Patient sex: M
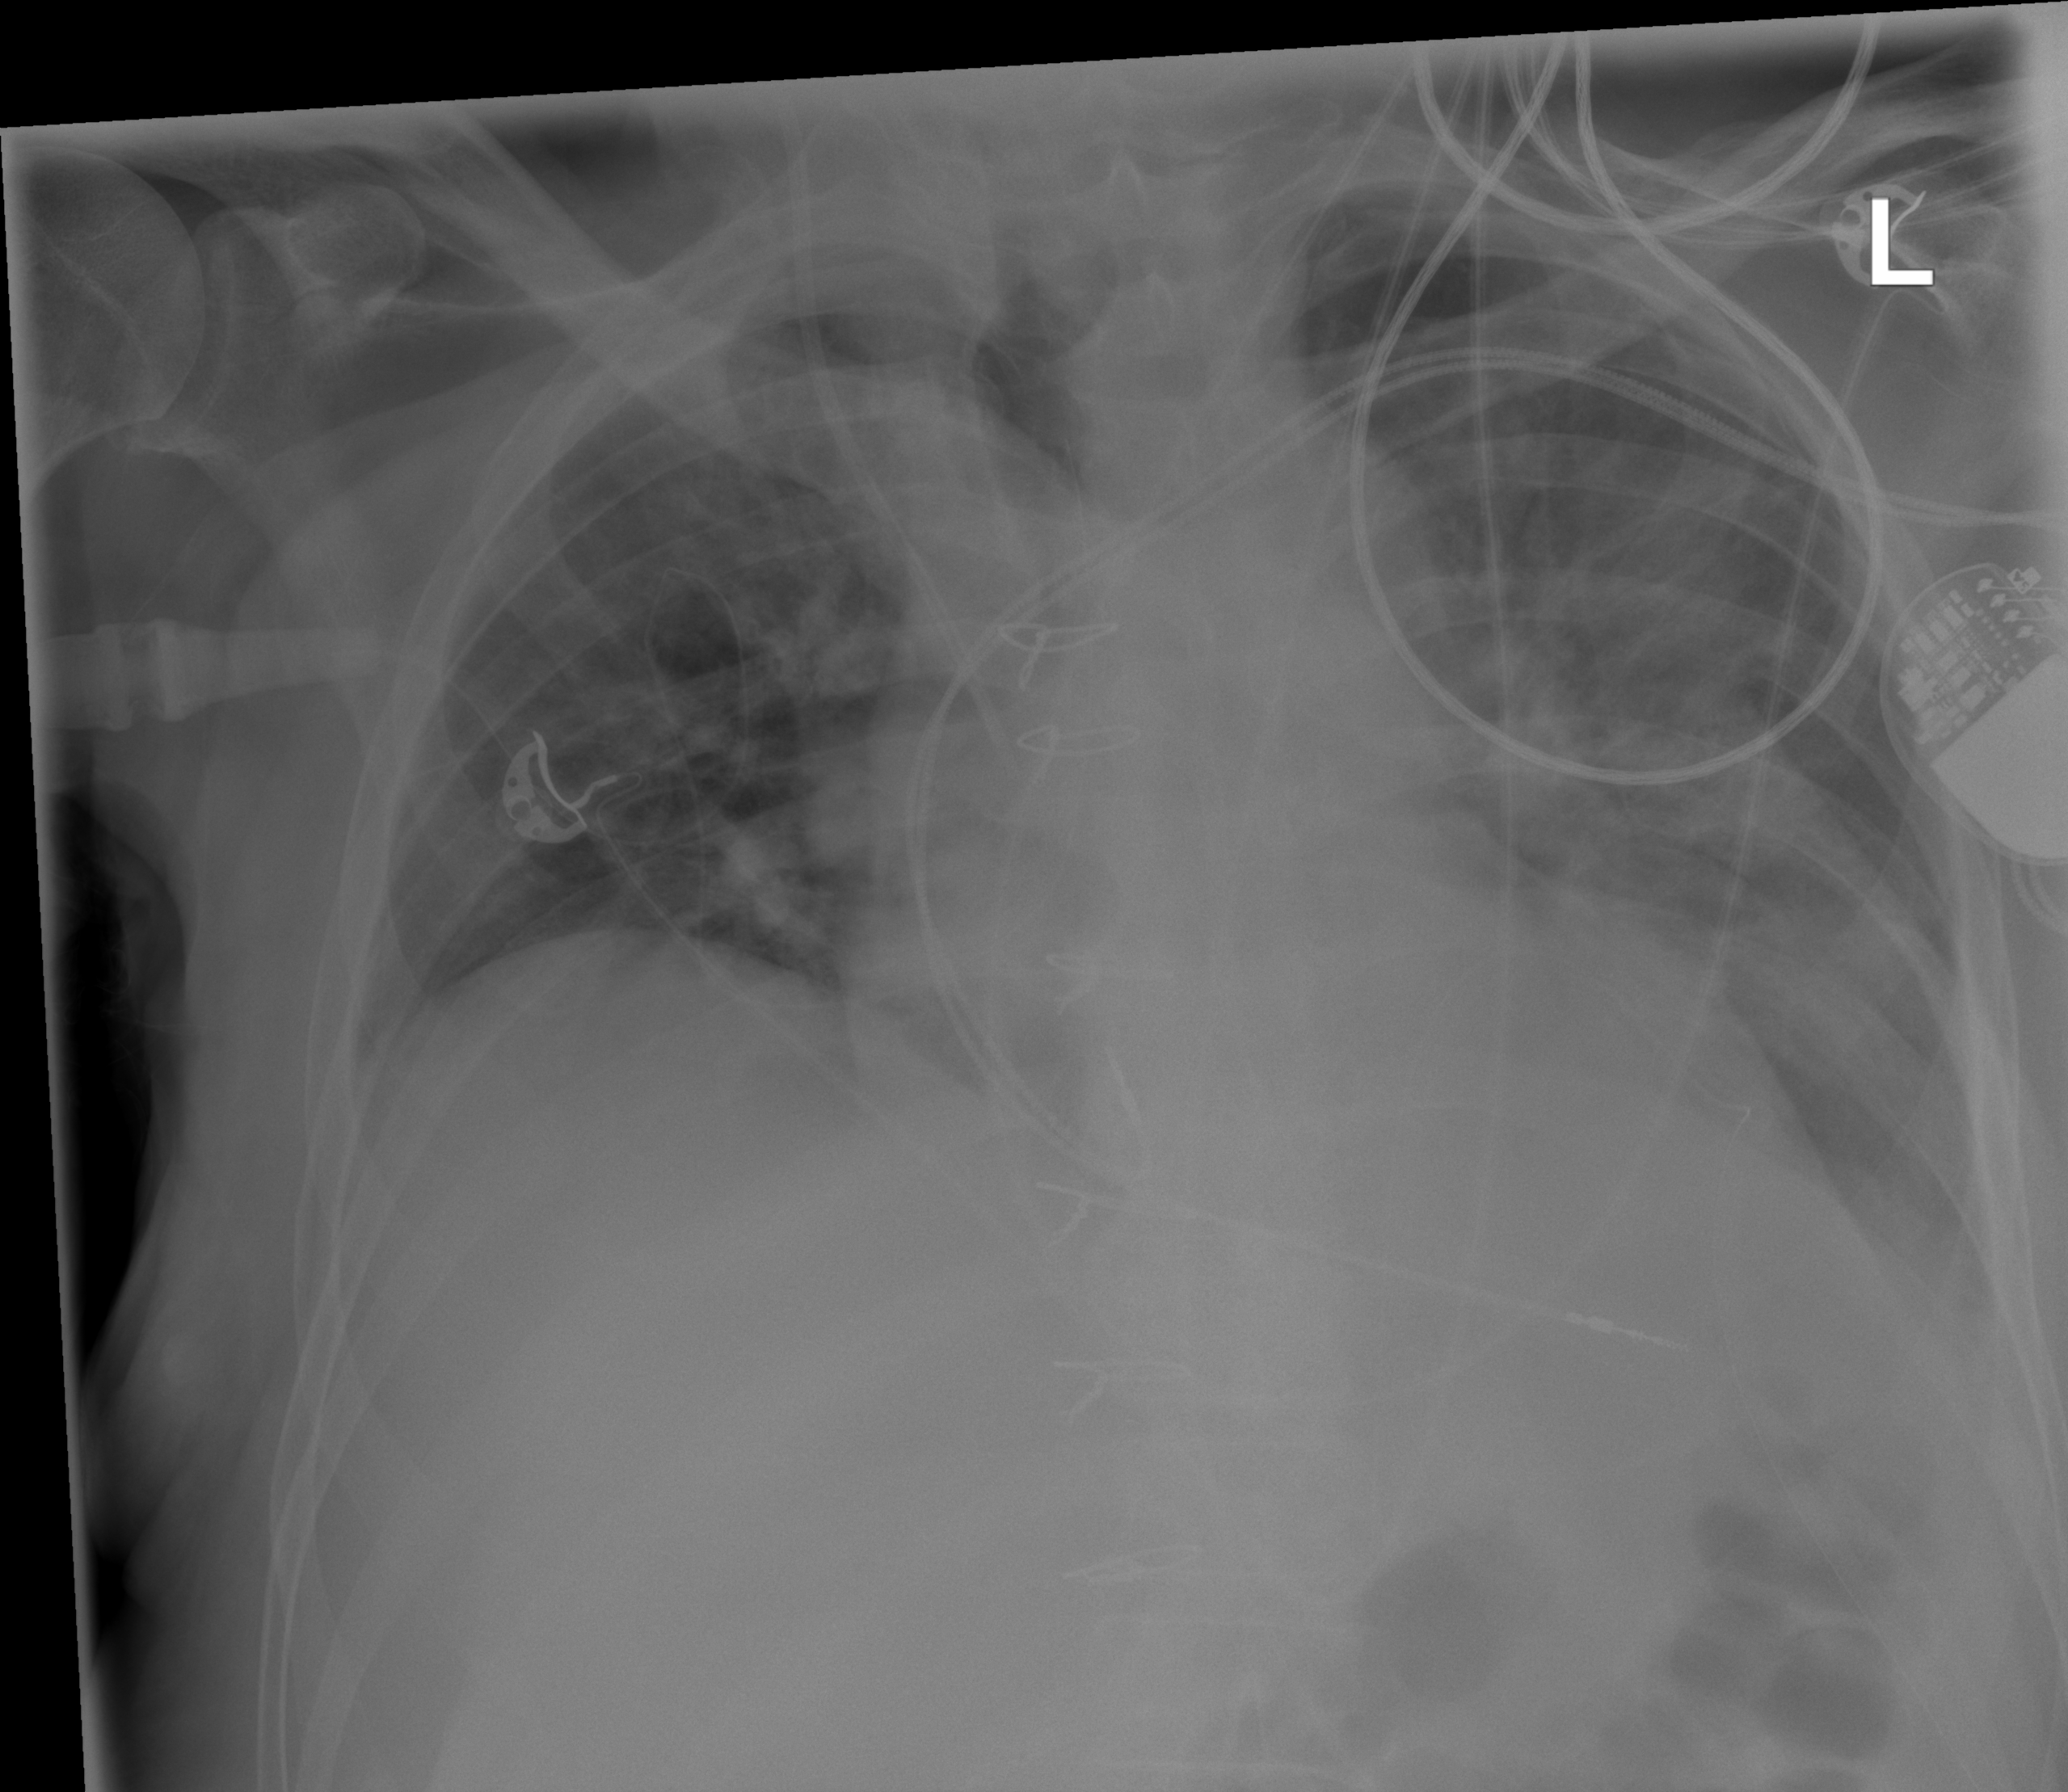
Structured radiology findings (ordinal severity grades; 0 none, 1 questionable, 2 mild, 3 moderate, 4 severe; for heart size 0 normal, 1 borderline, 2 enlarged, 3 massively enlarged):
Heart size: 0
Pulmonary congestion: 2
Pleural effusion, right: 2
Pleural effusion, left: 2
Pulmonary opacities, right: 2
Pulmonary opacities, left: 3
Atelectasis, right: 2
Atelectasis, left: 2